The plot is a Morlet-wavelet scalogram of a rotor-rig vibration measurement. What is the most likely rotor condition (normal, misalignment, unbalance, looseness)?
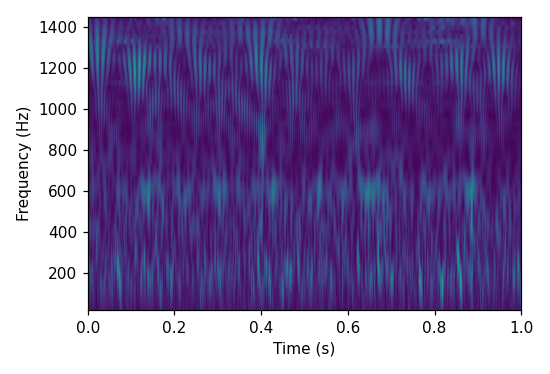
Answer: misalignment